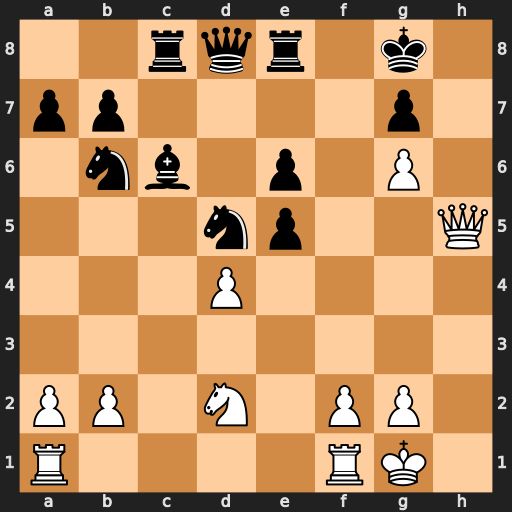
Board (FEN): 2rqr1k1/pp4p1/1nb1p1P1/3np2Q/3P4/8/PP1N1PP1/R4RK1
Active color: w
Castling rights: -
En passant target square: -
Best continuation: Qh7+ Kf8 Qh8+ Ke7 Qxg7+ Kd6 Ne4#